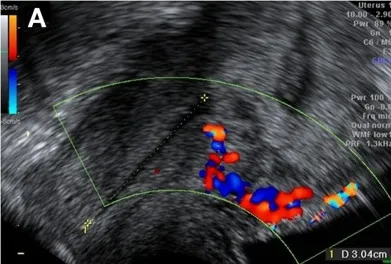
(A) Intra-uterine pregnancy at 7 weeks of gestation, with trophoblastic insertion in the cesarean scar site, with a Doppler flow underneath.
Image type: radiology (ultrasound)